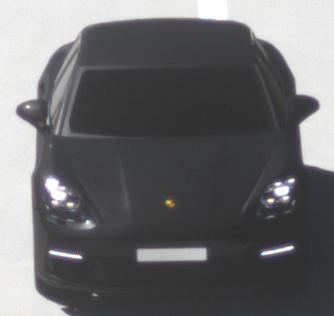
Make: Porsche
Model: Panamera
Detailed model: Panamera (971)
Model produced from: 2016/11
Model produced until: 2018/08
Doors: 5
Color: black
Road condition: dry road
Daytime: midday
Contrast: high contrast